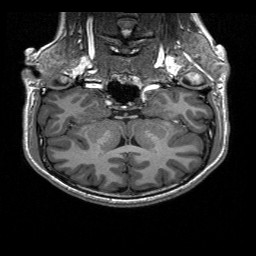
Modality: T1w
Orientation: sagittal
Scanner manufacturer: siemens
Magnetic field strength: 3 T
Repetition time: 2.3 s
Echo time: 0.00197 s